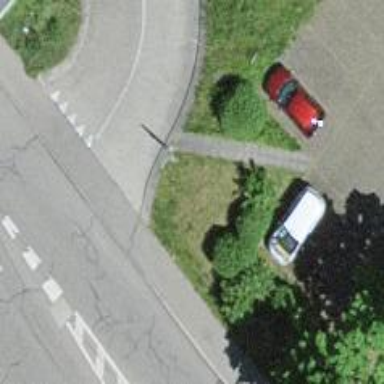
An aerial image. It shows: Parking area with concrete surface.